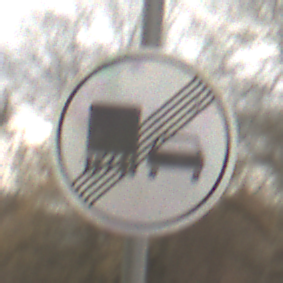
Verkehrszeichen: EndeUeberholverbotKraftfahrzeuge
Umgebung: Outdoor, Nature
Tageszeit: Midday
Wetter: Overcast
Licht: Natural
Jahreszeit: NotSpecified
Kontrast: LowContrast